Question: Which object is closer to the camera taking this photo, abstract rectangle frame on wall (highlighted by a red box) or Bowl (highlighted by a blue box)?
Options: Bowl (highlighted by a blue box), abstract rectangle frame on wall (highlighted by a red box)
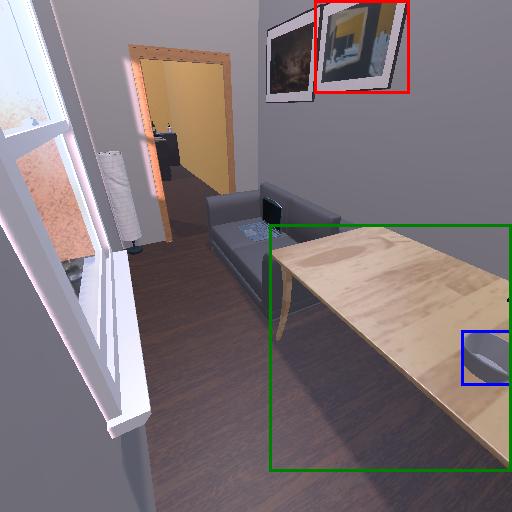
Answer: Bowl (highlighted by a blue box)